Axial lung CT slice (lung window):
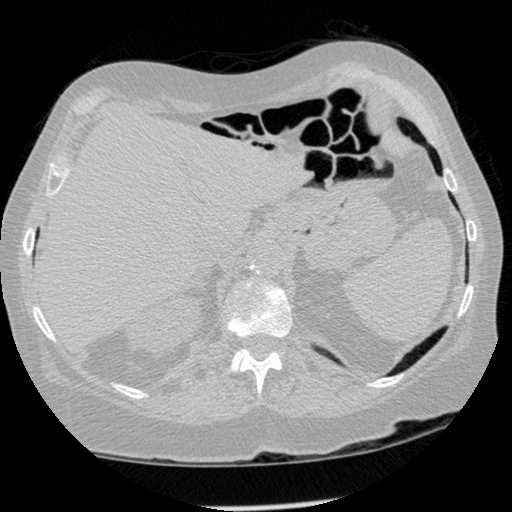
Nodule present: no